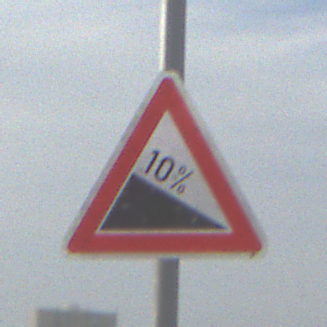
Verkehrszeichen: Gefaelle10
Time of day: MorningAfternoon
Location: Outdoor (Suburban)
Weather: PartlyCloudy
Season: NotSpecified
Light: Natural